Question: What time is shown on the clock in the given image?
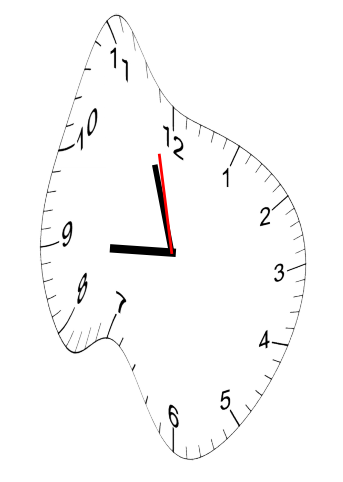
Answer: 08:56:58